Interaction volume radius: 5 \u00c5
Interaction volume height: 15 \u00c5
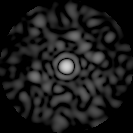
Disorder parameter: 0.8283